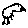
Label: bird